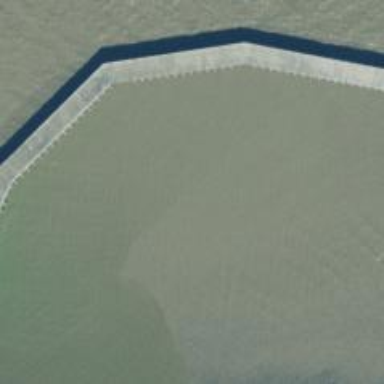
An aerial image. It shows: Breakwater structure.